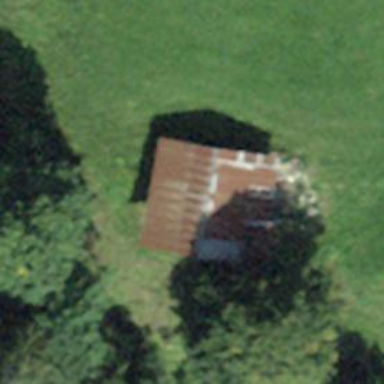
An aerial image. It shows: Rural barn.